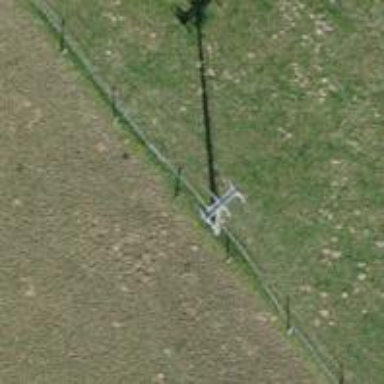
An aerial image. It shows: Minor power line with three cables.